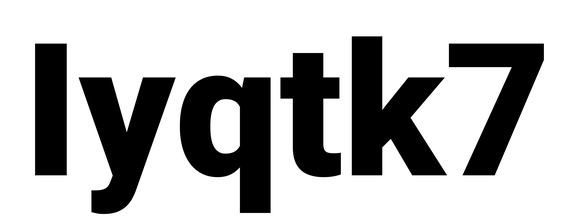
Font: Roboto_Black